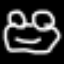
Label: frog